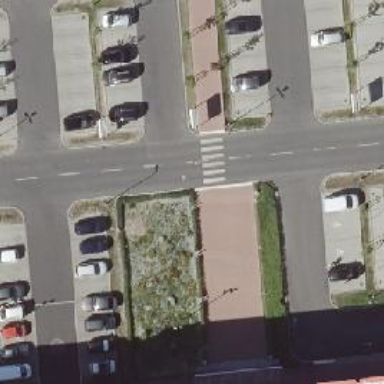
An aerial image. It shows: Asphalt road designated for service vehicles.